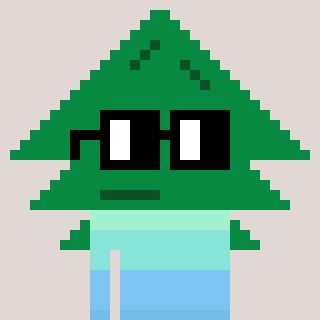
a pixel art character with square black glasses, a fir-shaped head and a orange-colored body on a warm background